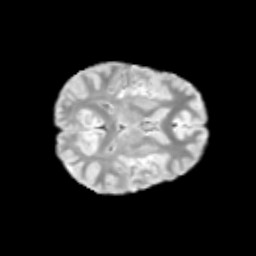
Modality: T2w
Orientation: axial
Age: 9
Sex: male
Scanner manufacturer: siemens
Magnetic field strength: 3 T
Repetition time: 3.8 s
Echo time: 0.07 s